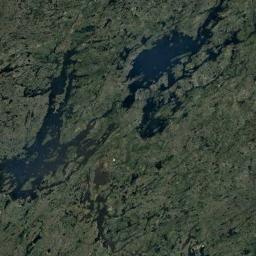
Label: lake